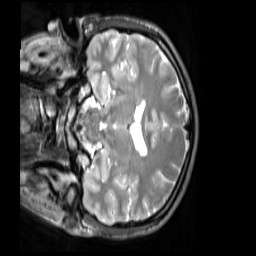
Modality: T2w
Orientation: coronal
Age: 23
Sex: male
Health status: ill
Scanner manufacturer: siemens
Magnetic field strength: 3 T
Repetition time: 2.8 s
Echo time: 0.326 s